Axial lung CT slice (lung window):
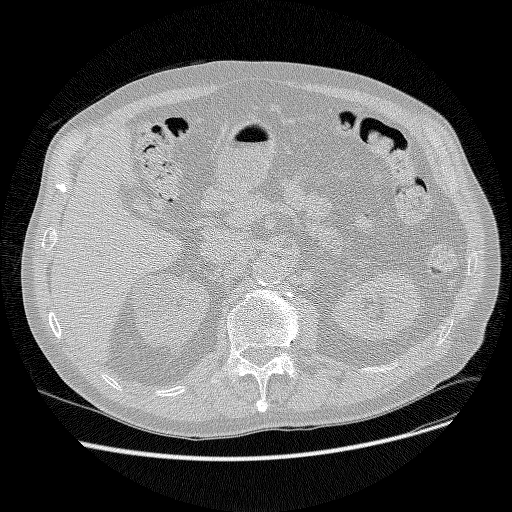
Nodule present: no